Question: How can I write the following code in one line?
'''
private static LockSDP instance;
private static readonly object _lock = new();
public static LockSDP GetInstance
{
get
{
if (instance is null) lock (_lock) instance ??= new();
return instance;
}
}
'''

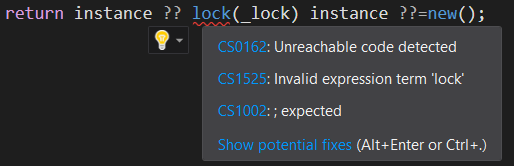
Answer: not everything can one line; however, this can perhaps be easier; you use 'Lazy<T>', but for a simple 'static' here where you're mostly after deferred instantiation, I would probably lean on static field behaviour and a nested class:
'''
public static LockSDP GetInstance => LockProxy.Instance;
private static class LockProxy { public static readonly LockSDP Instance = new(); }
'''